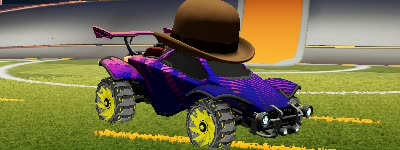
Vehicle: octane